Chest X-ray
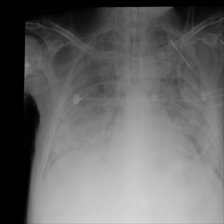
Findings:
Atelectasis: negative
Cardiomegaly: negative
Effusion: negative
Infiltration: negative
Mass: negative
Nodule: negative
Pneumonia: negative
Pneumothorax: negative
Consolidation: negative
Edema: positive
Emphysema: negative
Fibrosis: negative
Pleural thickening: negative
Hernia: negative